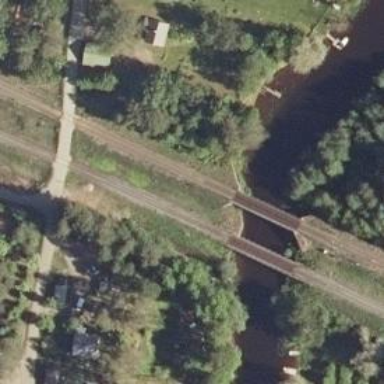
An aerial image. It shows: Continuous rail bridge crossing over railroad tracks.